Aerial crown-view tile of a tropical tree (Barro Colorado Island, Panama), acquired 20250124:
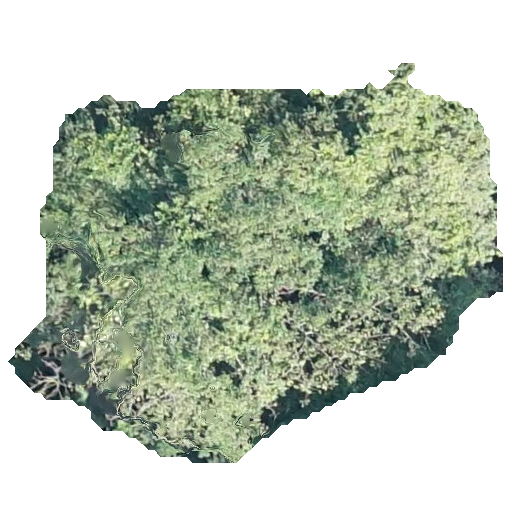
Species: Hura crepitans
GBIF accepted scientific name: Hura crepitans
Crown area: 207.411 m²